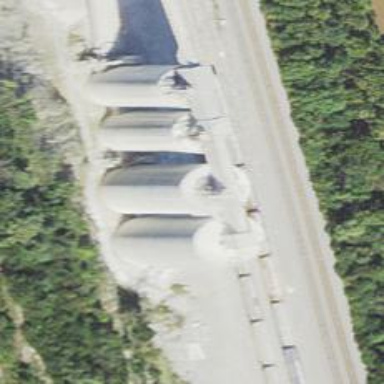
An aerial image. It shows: Silo.